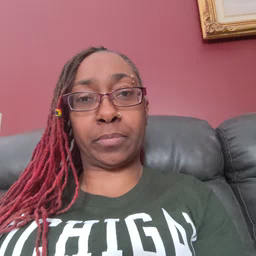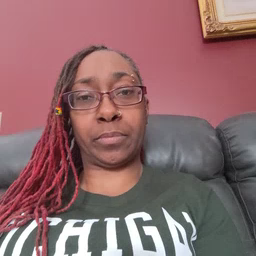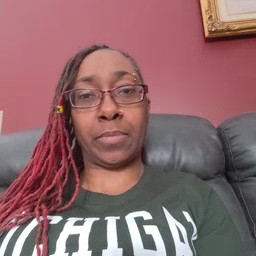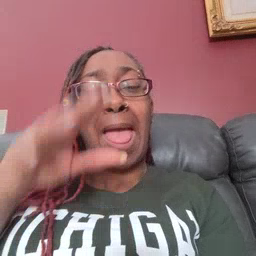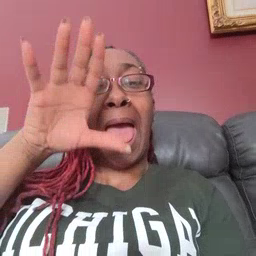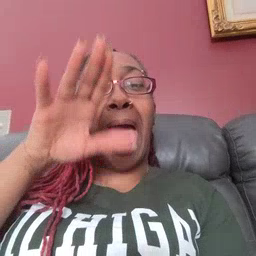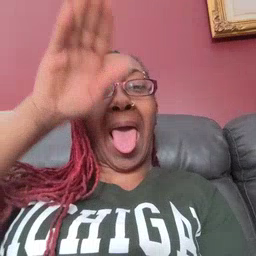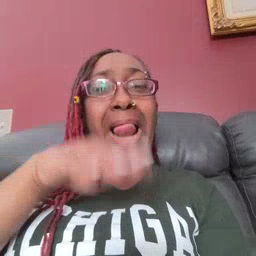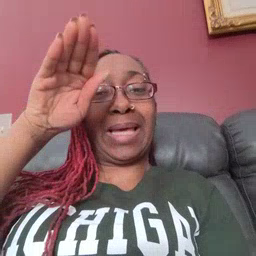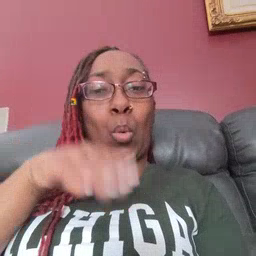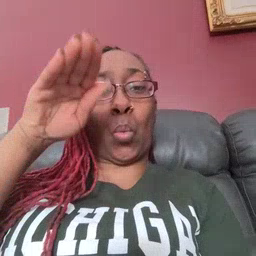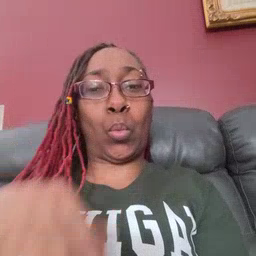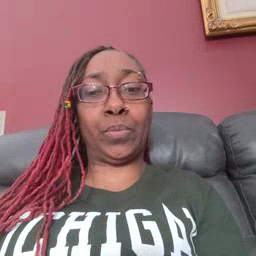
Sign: alligator